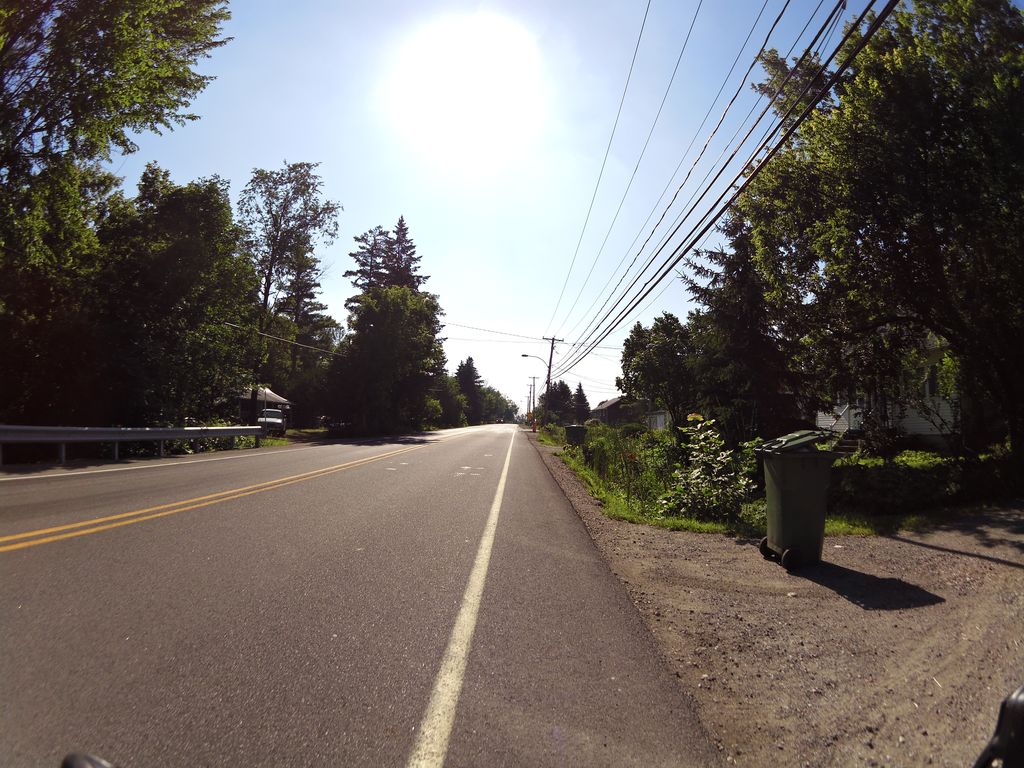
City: ottawa-gatineau